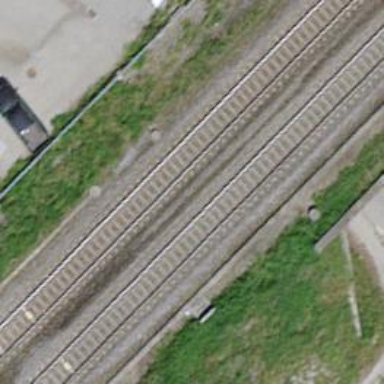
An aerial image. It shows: Railway bridge with electrified tracks and single rail.